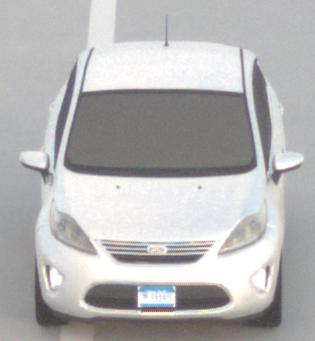
Make: Ford
Model: Fiesta
Detailed model: ’09 Sedan (seventh series)
Model produced from: 2010
Model produced until: 2017
Doors: 4
Color: white
Road condition: dry road
Daytime: sunrise or sunset
Contrast: low contrast